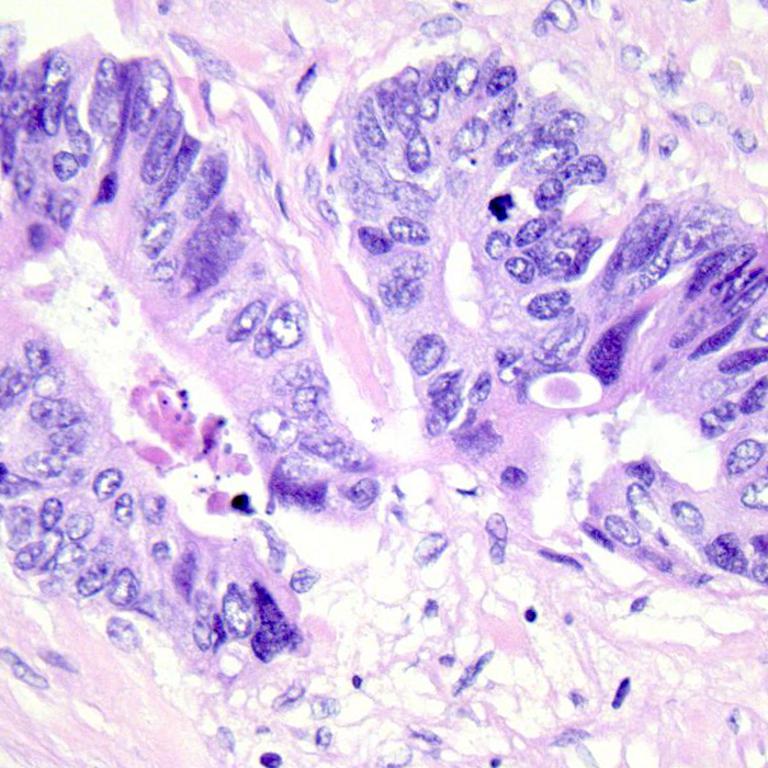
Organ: colon
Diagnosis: adenocarcinomas